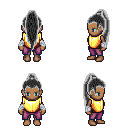
a pixel art fantasy rpg character, female body template, human, dark skin, gold chest armor, magenta pants, gray extra-long topknot hairstyle, white cloth bandages, four views (front, back, left, right), 2x2 character sprite sheet, small pixel art, hard edges, no anti-aliasing